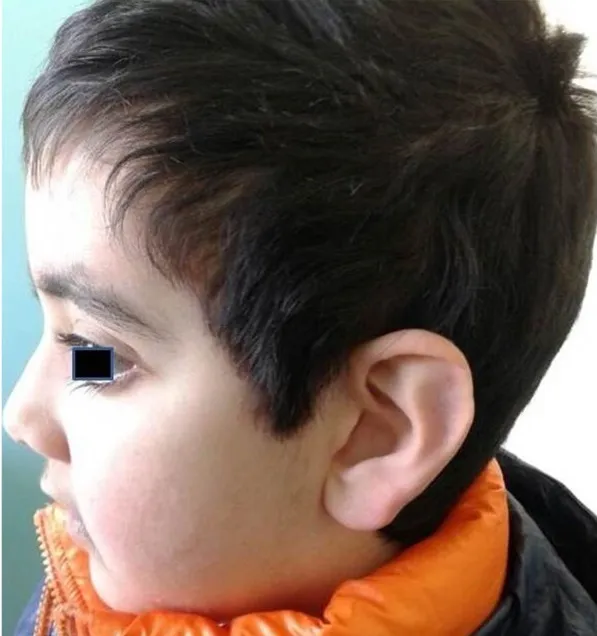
Typical facial features (profile shot).
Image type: medical_photograph (oral_photograph)